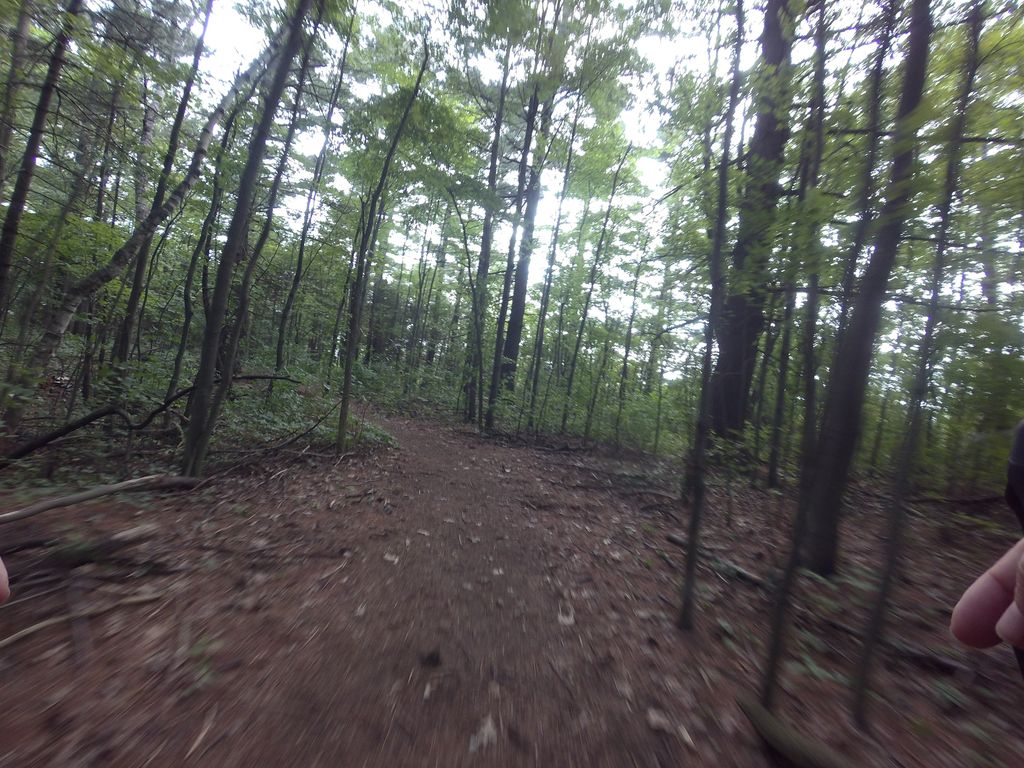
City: ottawa-gatineau